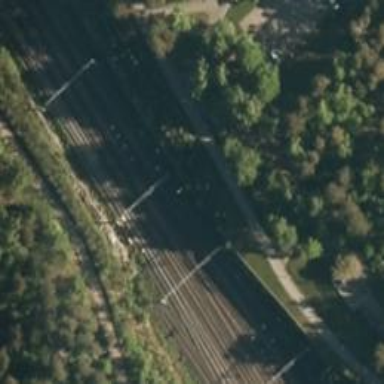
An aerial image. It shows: Railway with continuous electrified contact line.